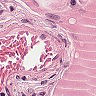
Metastatic tissue present: no